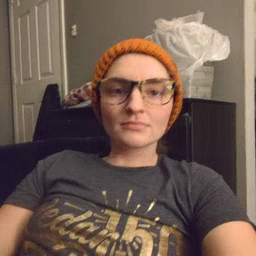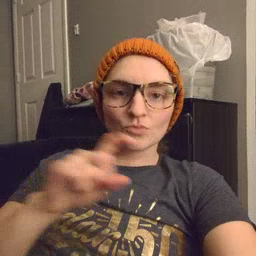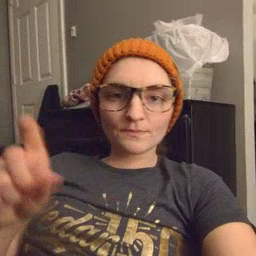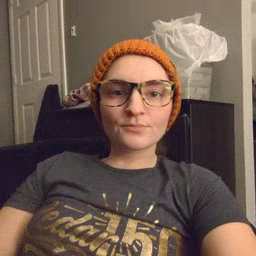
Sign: closet